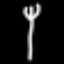
Label: fork